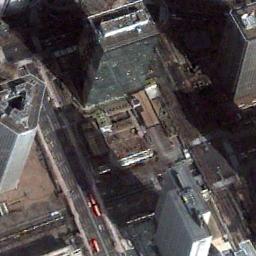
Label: commercial_area